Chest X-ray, PA view. Patient: 61 years old, sex F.
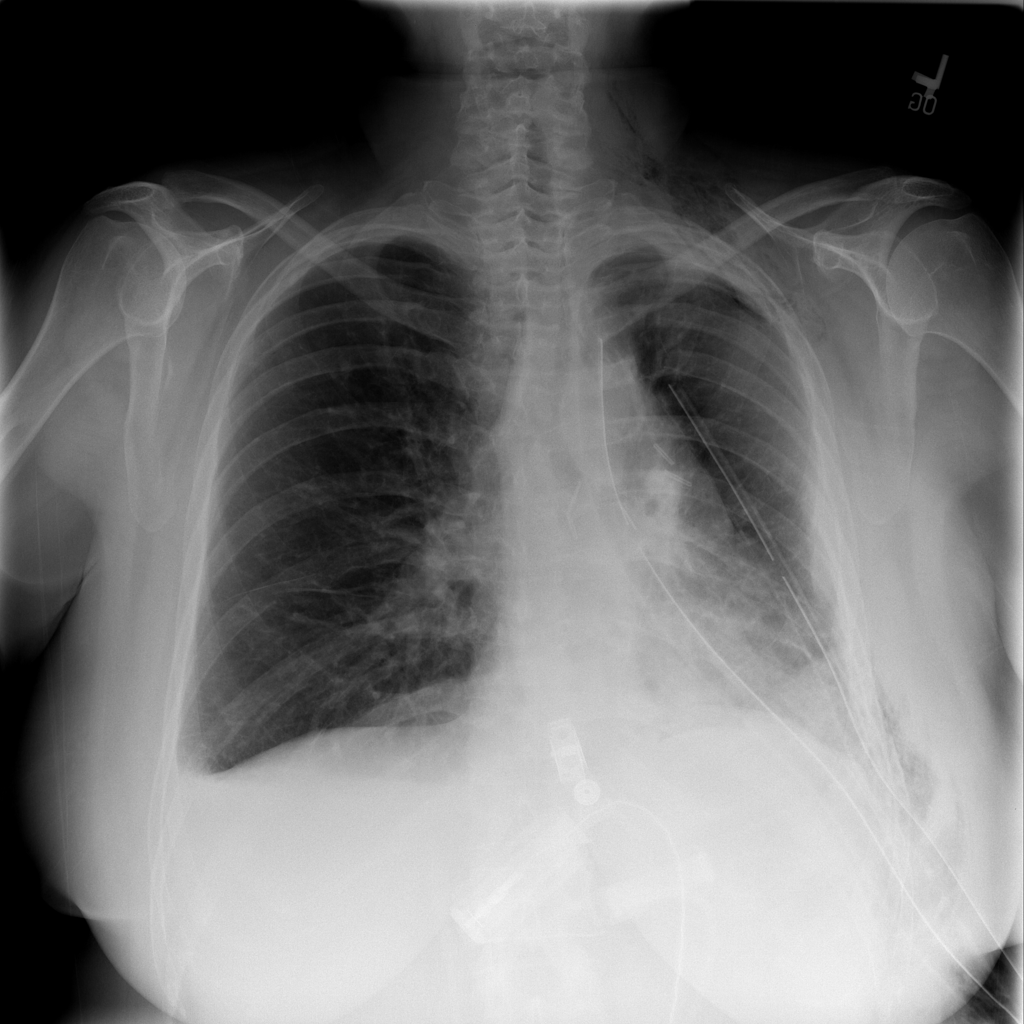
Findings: Emphysema, Fibrosis